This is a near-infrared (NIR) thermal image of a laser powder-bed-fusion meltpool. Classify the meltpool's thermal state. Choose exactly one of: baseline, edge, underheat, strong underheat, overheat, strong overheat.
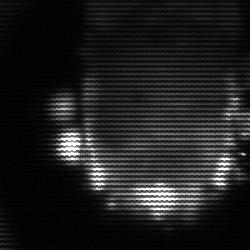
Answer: baseline